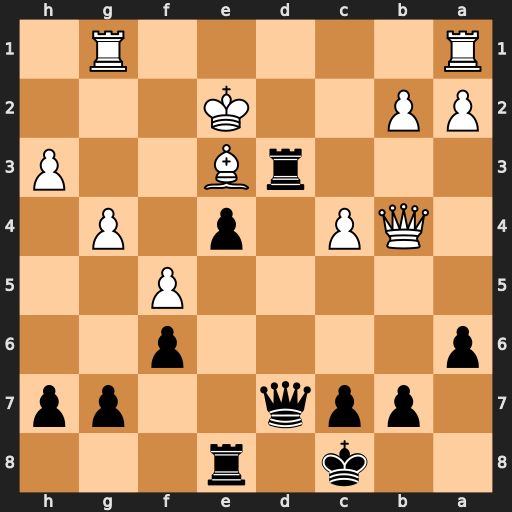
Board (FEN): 2k1r3/1ppq2pp/p4p2/5P2/1QP1p1P1/3rB2P/PP2K3/R5R1
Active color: b
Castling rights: -
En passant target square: -
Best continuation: Rxe3+ Kxe3 Qd3+ Kf2 Qf3+